This time-frequency spectrogram was computed from a bearing vibration snapshot; brighter regions carry more energy. What is the most likely bearing condition (normal, inner_race, outer_race, ball)?
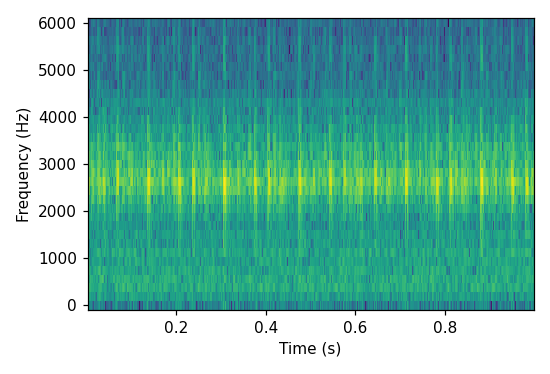
Answer: inner_race